Question: I got a question regarding Python in combination with CSV.
I want to check for specific id within in a specific column within a CSV file and find the results are connected to the input:
---
CSV:

---
What i want to do is that when a user put as an input: , i want to return all the result:
How can i do that within Python? Can anyone help me coding this? I got started with this:
'''
with open('serials.csv') as csvfile:
csvreader = csv.reader(csvfile, delimiter=' ', quotechar='|')
'''
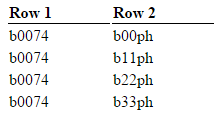
Answer: Since you seem to want to use the CSV module, you can use a list comprehension to filter rows from the CSV file. Below, items in column 0 (row[0]) are compared to your key value (b0074). If they match column 1 is added to the result of the list comprehension.
'''
import csv
key = 'b0074'
with open('serials.csv') as csvfile:
reader = csv.reader(csvfile, delimiter=' ', quotechar='|')
result = [row[1].strip() for row in reader if row[0].strip() == key]
>>> result
['b00ph', 'b11ph', 'b22ph', 'b33ph']
'''
This is equivalent to this "normal" for loop:
'''
import csv
key = 'b0074'
result = []
with open('serials.csv') as csvfile:
reader = csv.reader(csvfile, delimiter=' ', quotechar='|')
for row in reader:
if row[0].strip() == key:
result.append(row[1].strip())
>>> result
['b00ph', 'b11ph', 'b22ph', 'b33ph']
'''